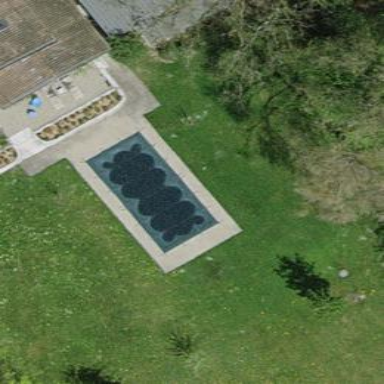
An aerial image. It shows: Swimming pool located in leisure land.